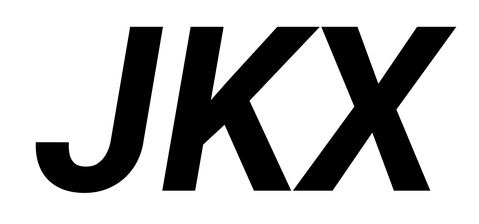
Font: Roboto-Italic_Bold_Italic